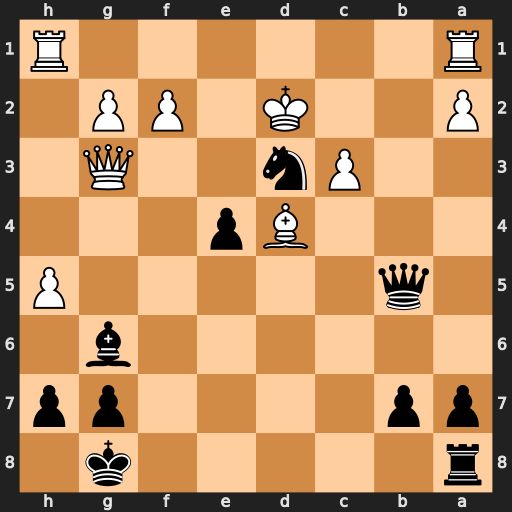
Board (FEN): r5k1/pp4pp/6b1/1q5P/3Bp3/2Pn2Q1/P2K1PP1/R6R
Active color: b
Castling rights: -
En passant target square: -
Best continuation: e3+ Qxe3 Qb2+